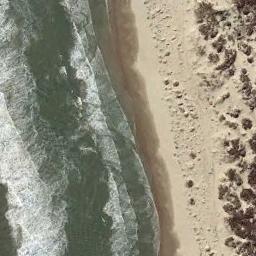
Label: beach